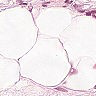
Metastatic tissue present: no